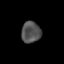
Tissue: skin
Cell type: Fibroblasts
Senescence score: 0.722
Nuclear area (px): 407
Mean DAPI intensity: 80.951